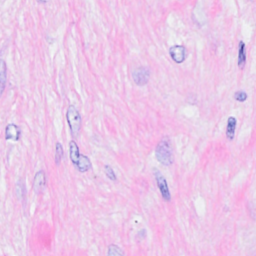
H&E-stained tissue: Breast